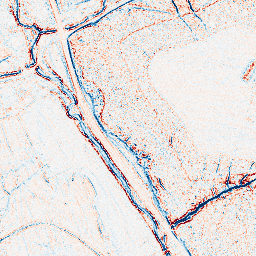
Category: edge_preserving
Decomposition family: bilateral
Decomposition parameters: d: 5
sigma_color: 25
sigma_space: 50
Upsampling method: bicubic
Upsampling parameters: scale: 2
Upsampling scale: 2